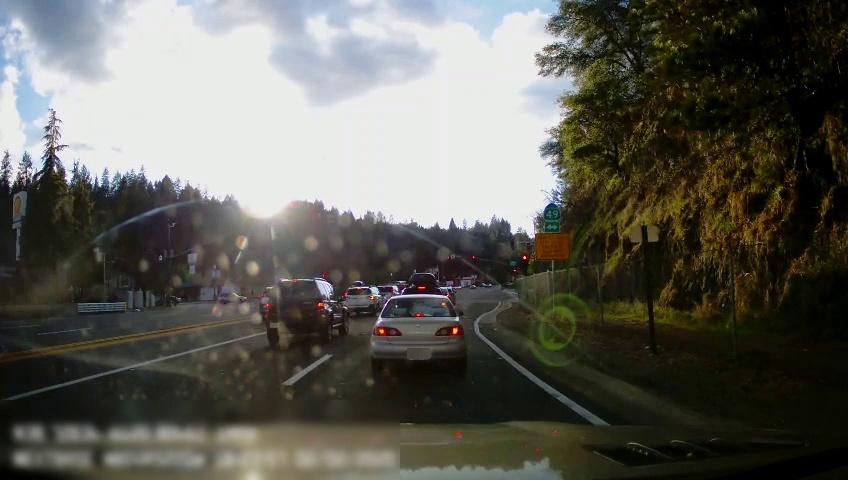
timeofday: Day
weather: Sunny
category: Drivable Space
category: Vehicles | Car
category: Vehicles | SUV
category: Vehicles | Car
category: Vehicles | SUV
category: Vehicles | Car
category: Vehicles | SUV
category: Vehicles | SUV
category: Vehicles | Car
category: Lanes | Opposite Lane
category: Lanes | Opposite Lane
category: Lanes | Current Lane
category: Lanes | Alternate Lane
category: Lanes | Current Lane
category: Lanes | Opposite Lane
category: Lanes | Opposite Lane
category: Traffic | Signs
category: Traffic | Signs
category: Traffic | Signs
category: Traffic | Lights